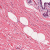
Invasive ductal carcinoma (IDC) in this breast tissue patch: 0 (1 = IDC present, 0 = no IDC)